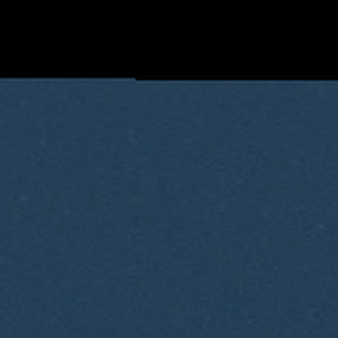
Label: other